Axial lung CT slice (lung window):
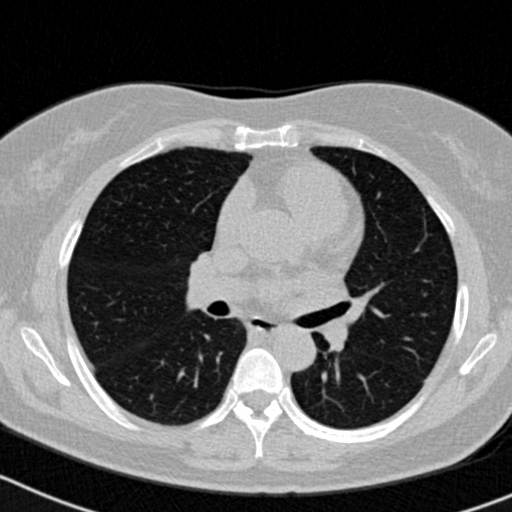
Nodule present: no